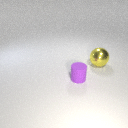
small purple rubber cylinder in front of large yellow metal sphere